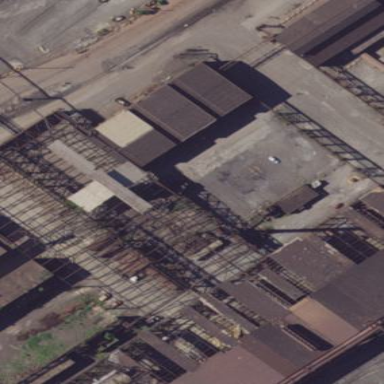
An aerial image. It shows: Industrial building.